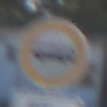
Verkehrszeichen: VerbotKraftomnibusse
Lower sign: PersonengruppenFrei2
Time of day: MorningAfternoon
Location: Outdoor (Suburban)
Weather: PartlyCloudy
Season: NotSpecified
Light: Natural